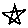
Label: star